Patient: sex M, age 45
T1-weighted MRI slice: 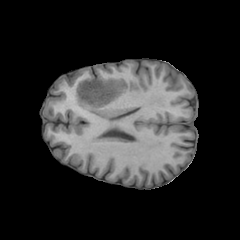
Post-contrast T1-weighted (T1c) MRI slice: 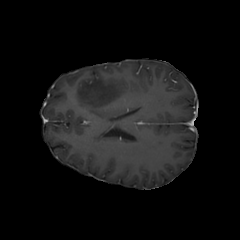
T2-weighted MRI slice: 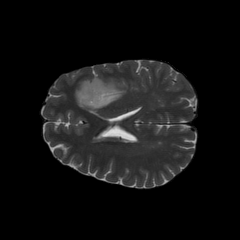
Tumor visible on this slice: yes
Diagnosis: Oligodendroglioma, IDH-mutant, 1p/19q-codeleted
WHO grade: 2